Question: I need to create a chart like this using 'highcharts' -
This chart is created using some other charting tool and this specific chart type is called step chart.

Basically what i need to do is for all different categories in the chart displayed above like Efficiency, Mortality etc., they can have different values like 1%, 7%, 51% etc.
And i need to create a shading which will have color codes and will be displayed in scale like image with color code variation upto the accuracy of 1% value for each category.
This means the color code in chart for Efficiency with value of 5% will be different from Mortality with value of 6%. Is this kind of dynamic color shading available in 'highcharts'?
Please keep in mind that i need to replicate the exact looking chart with scale and color coding using 'highcharts'. I also need to apply some aggregation logic and come up with 'overall score' and highlight the overall score value in color scale with some king of marker as you can see in the image.
Thanks for any help you can provide.
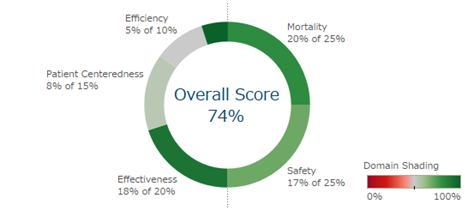
Answer: I'm not sure about aggregation etc, but seems quite easy - just calculate that values before passing data to the chart. Anyway, it looks like colors don't suit values on the pie. For example: 'Safety' is '17%', but it's . For me it should be ? I assume that 50% is white/grey (middle) on the color axis, so all values should be reddish. Or maybe '17% od 25%' defines color, not percentage of the pie.
Anyway, I think the biggest challenge is to adapt colorAxis from heatmap. Let me help you with that: <URL>
'''
(function (H) {
// add colorAxis
H.seriesTypes.pie.prototype.axisTypes = ['colorAxis'];
H.seriesTypes.pie.prototype.optionalAxis = 'colorAxis';
// draw points and add setting colors
H.wrap(H.seriesTypes.pie.prototype, "translate", function (p, positions) {
p.call(this, positions);
this.translateColors();
});
// copy method from heatmap for color mixin
H.seriesTypes.pie.prototype.translateColors = H.seriesTypes.heatmap.prototype.translateColors;
// use "percentage" or "value" or "custom_param" to calculate color
H.seriesTypes.pie.prototype.colorKey = 'percentage';
})(Highcharts);
'''
As you can see, you can set some customized parameter for a pie chart to colorize slices, I guess that will be helpful, for example: <URL>.
Just an extra note: It's Highcharts, not your second library, so not everything will look exactly the same way as you have in your image. But will be possible to achieve using <URL>.